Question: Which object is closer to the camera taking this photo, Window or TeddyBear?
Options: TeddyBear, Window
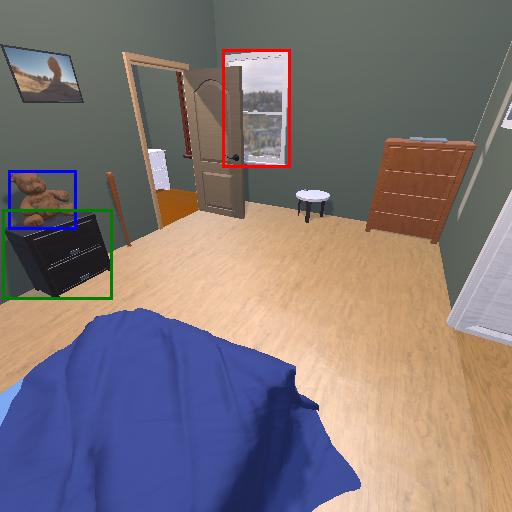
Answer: TeddyBear